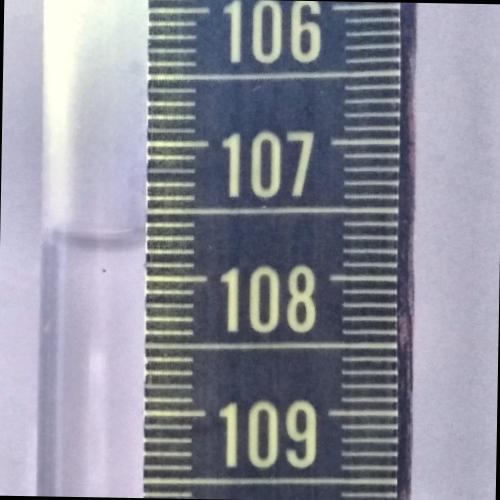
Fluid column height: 107.7 cm